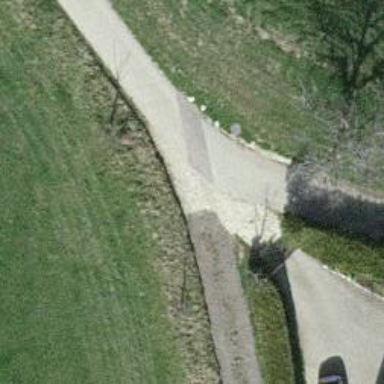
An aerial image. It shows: Service road with grade1 tracktype.